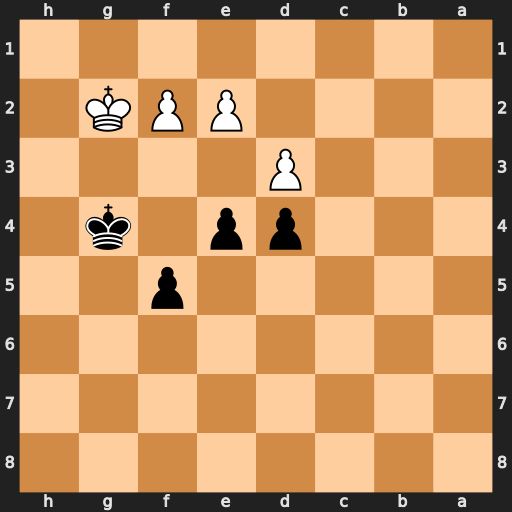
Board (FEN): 8/8/8/5p2/3pp1k1/3P4/4PPK1/8
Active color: b
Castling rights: -
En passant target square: -
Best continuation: exd3 exd3 Kf4